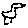
Label: bird